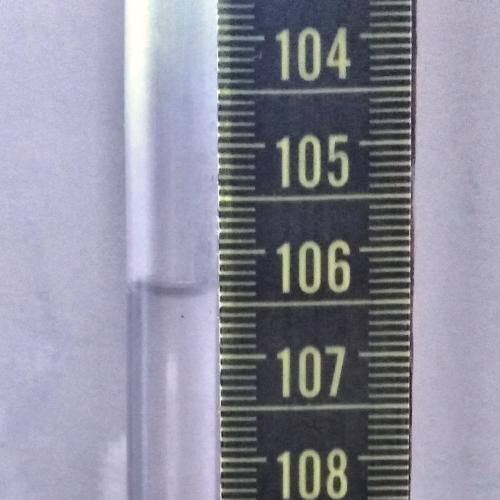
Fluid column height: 106.4 cm